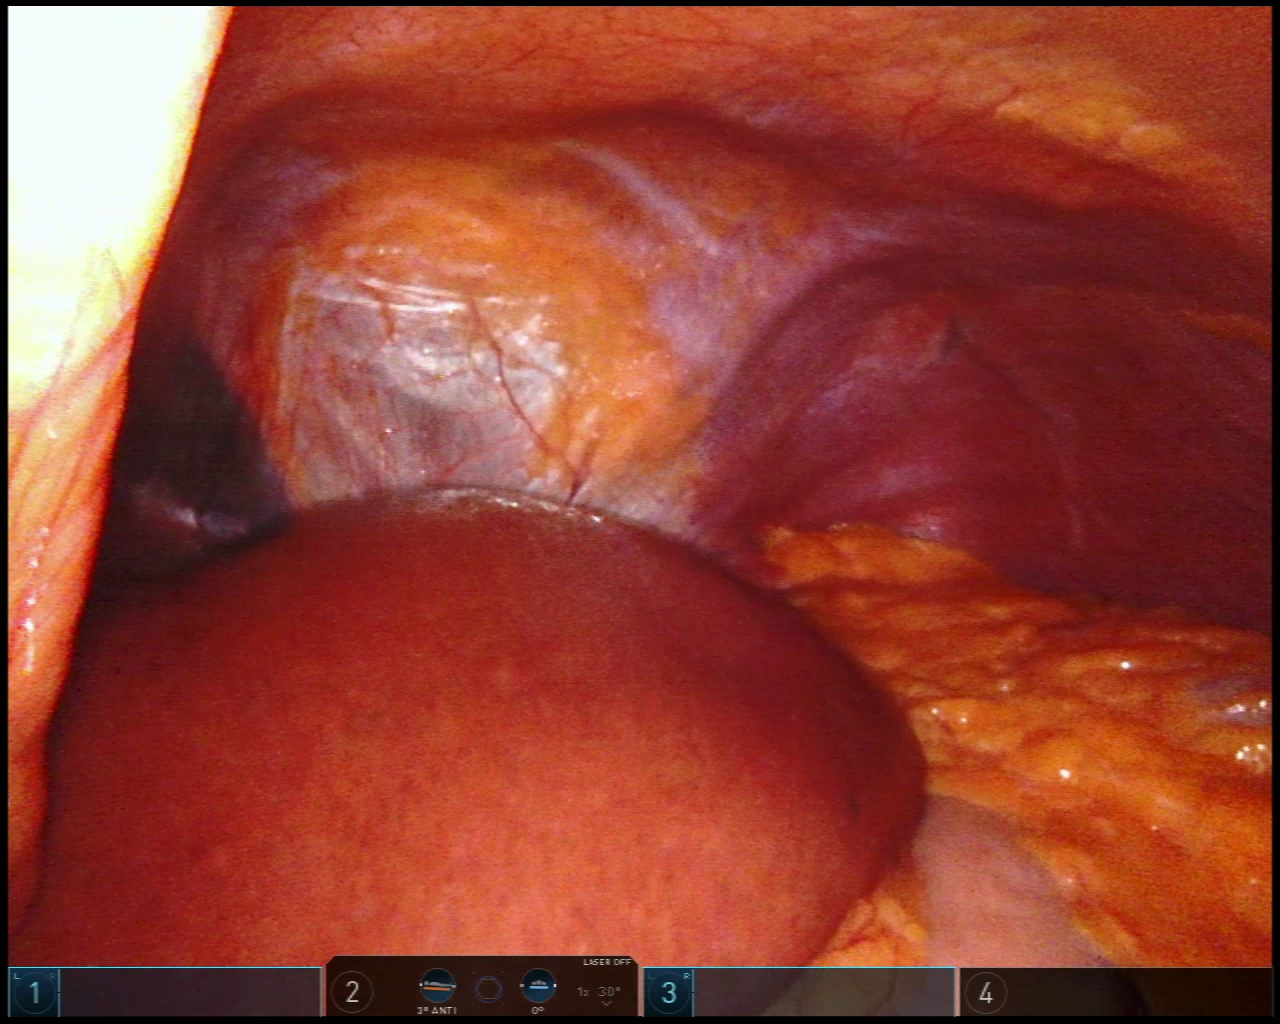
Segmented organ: liver
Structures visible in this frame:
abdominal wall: yes
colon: yes
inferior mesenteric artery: no
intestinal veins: no
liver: yes
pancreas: no
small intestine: no
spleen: no
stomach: yes
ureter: no
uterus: no
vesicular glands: no